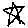
Label: star